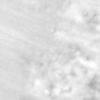
Label: no_change